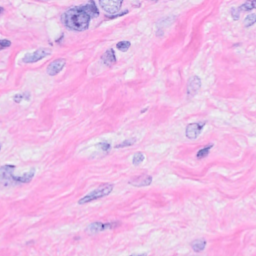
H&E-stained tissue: Breast